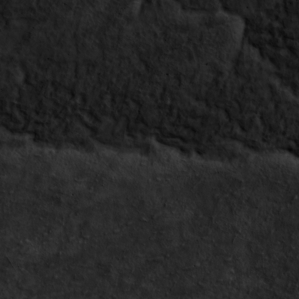
Label: non_frost